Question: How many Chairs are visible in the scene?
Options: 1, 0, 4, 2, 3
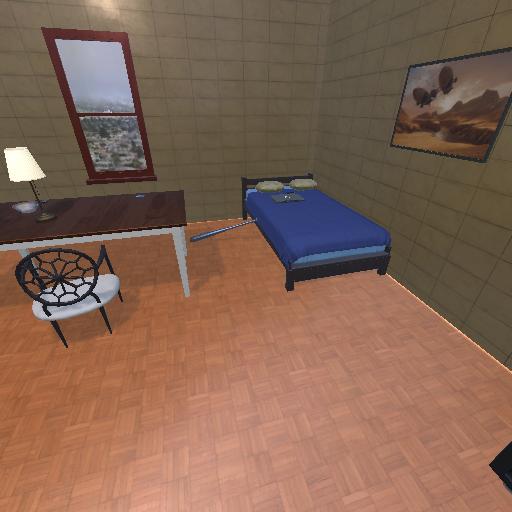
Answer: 1